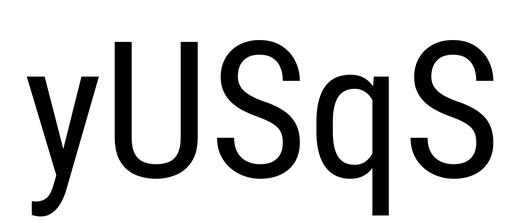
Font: Roboto_Condensed_Regular